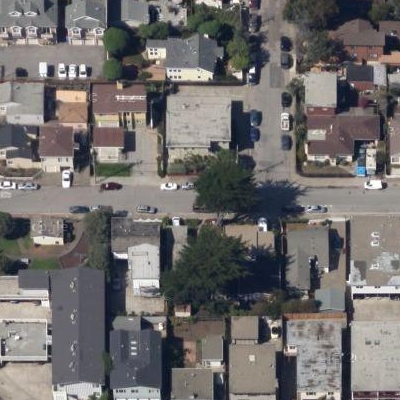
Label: Resident